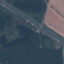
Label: Highway